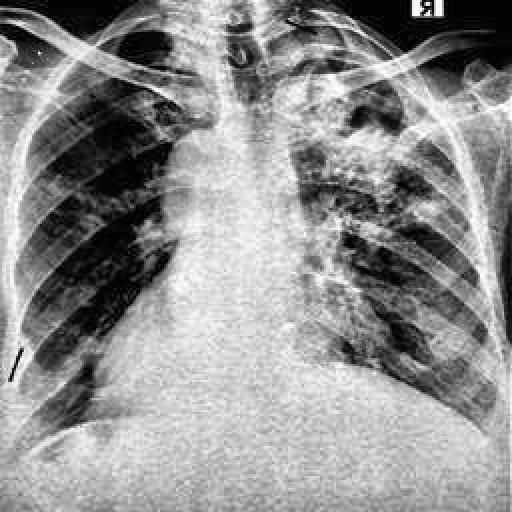
Finding: TUBERCULOSIS